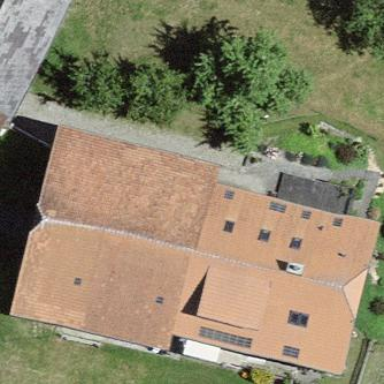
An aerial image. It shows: Farm building.